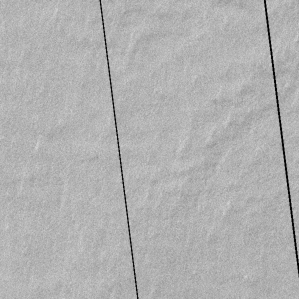
Label: frost